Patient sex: F
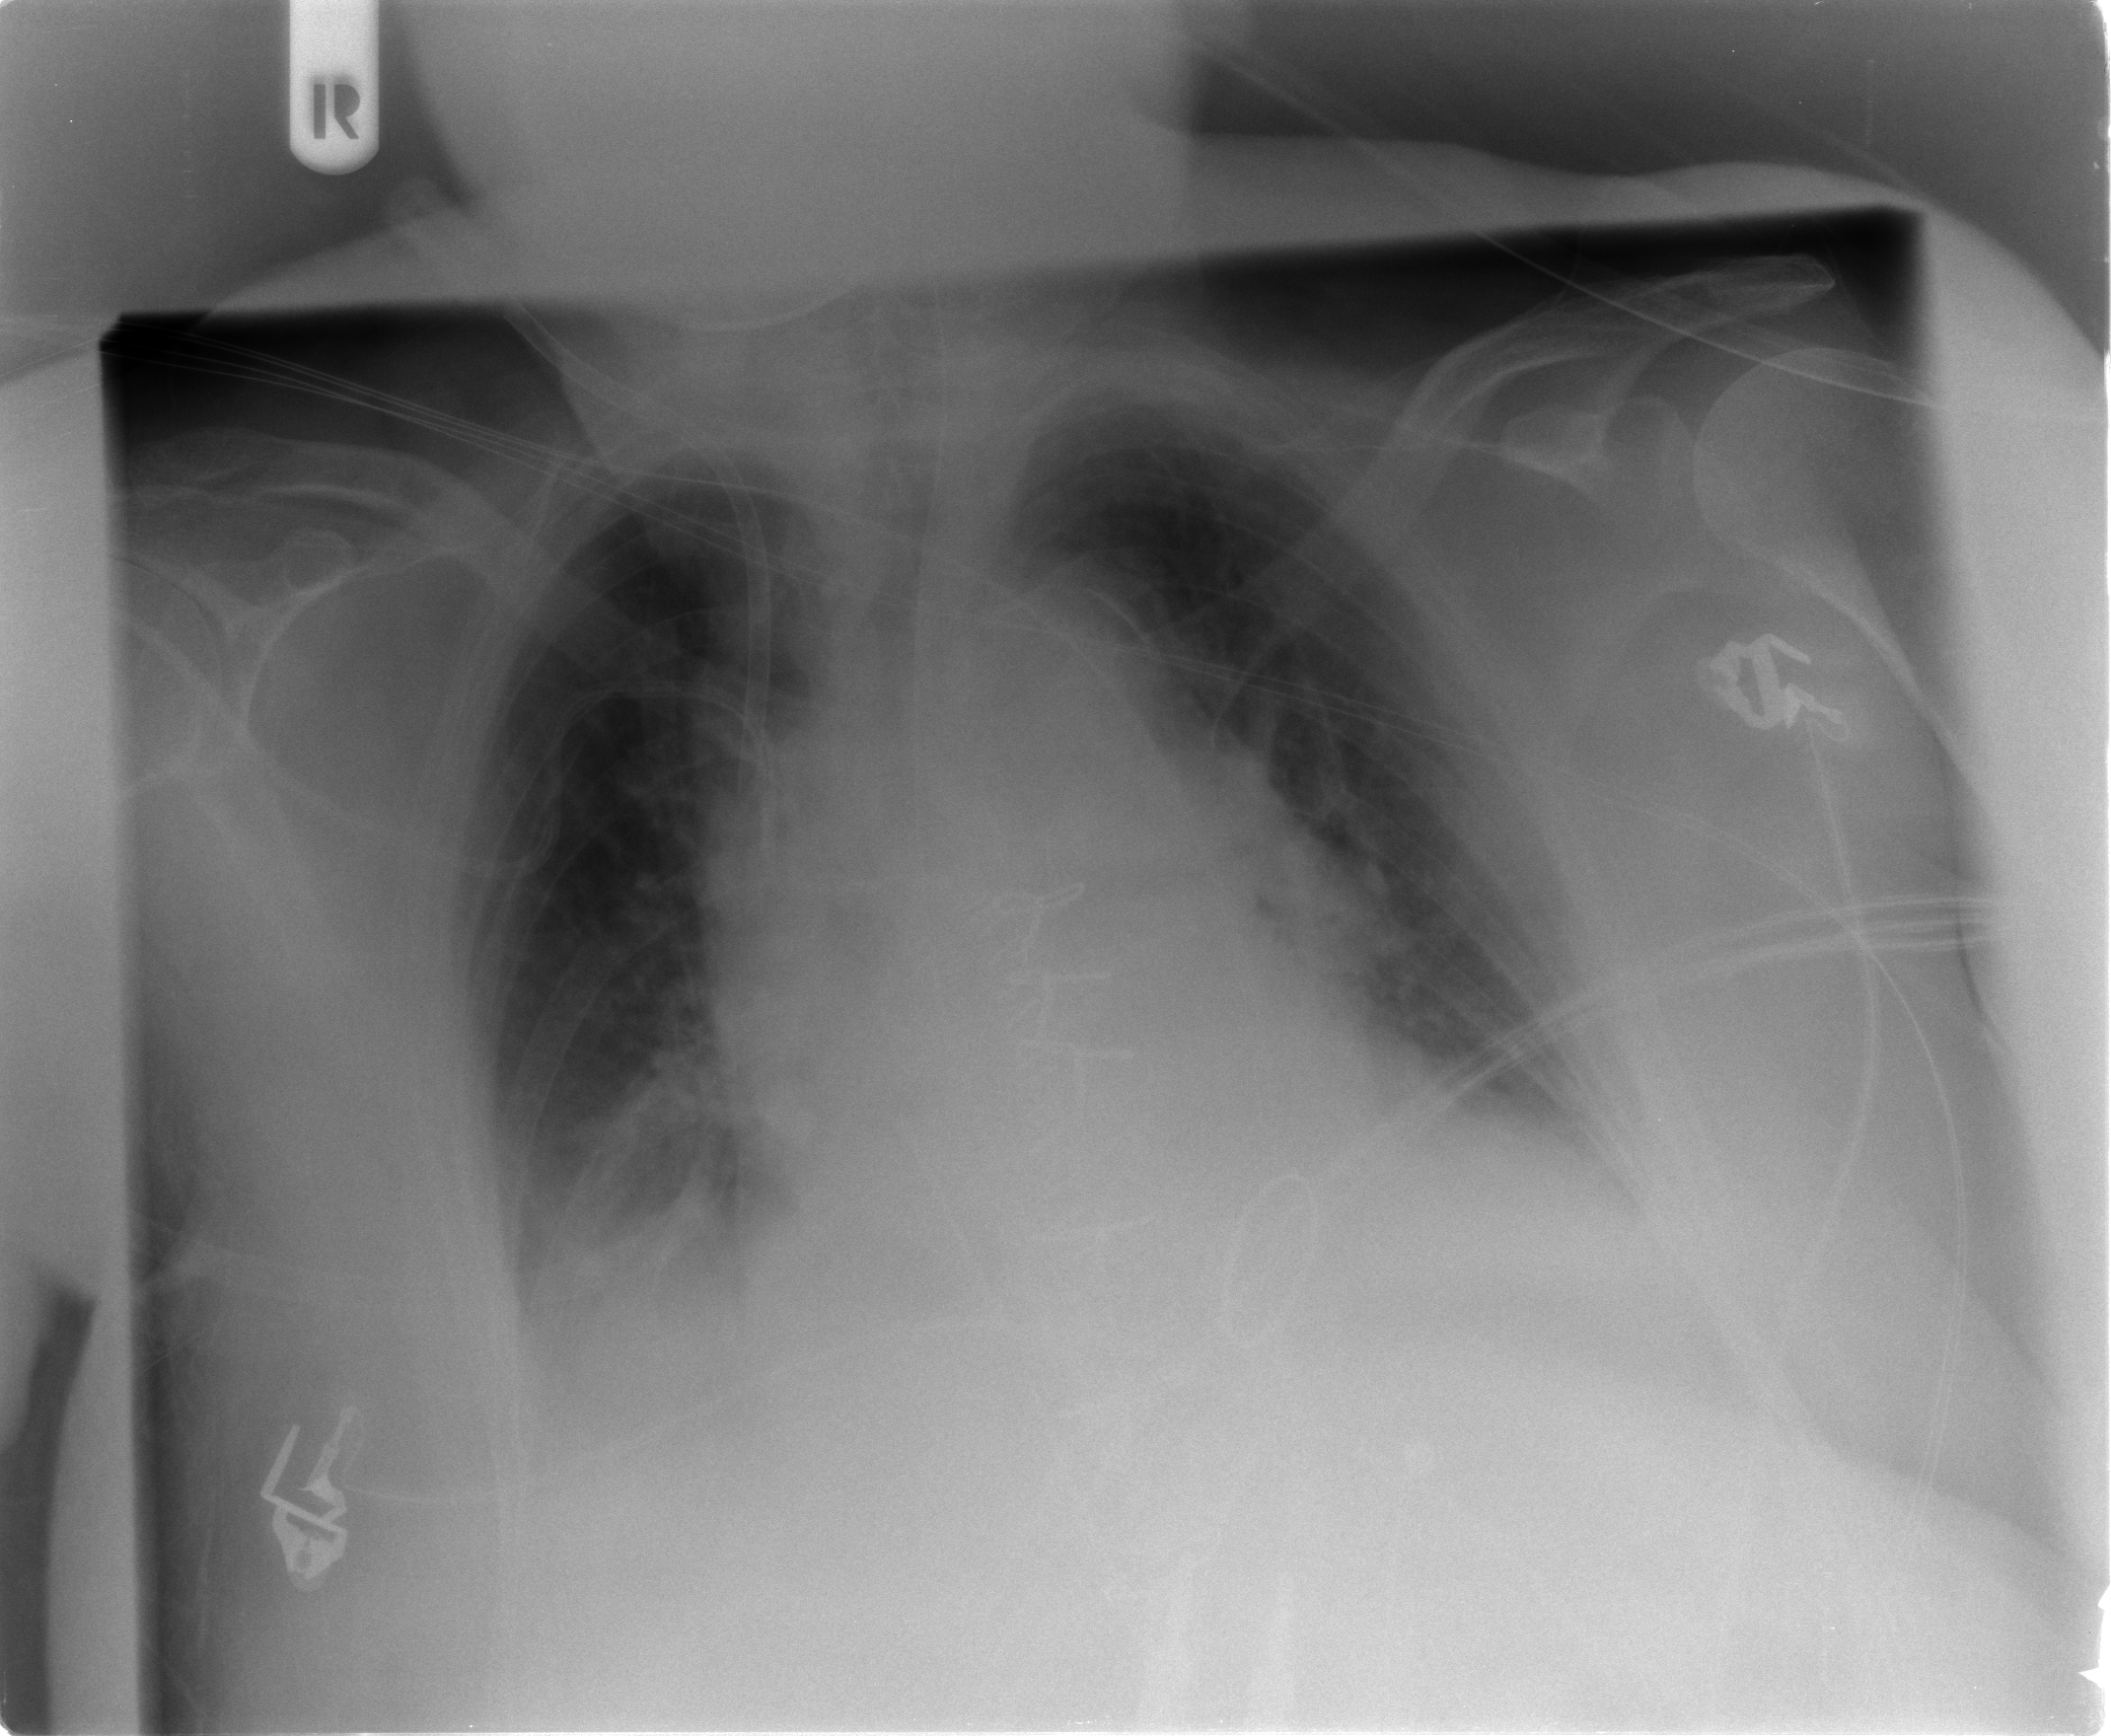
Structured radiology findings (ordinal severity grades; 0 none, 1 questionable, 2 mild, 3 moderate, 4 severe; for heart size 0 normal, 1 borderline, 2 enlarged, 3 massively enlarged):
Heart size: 3
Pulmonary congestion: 2
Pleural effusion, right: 2
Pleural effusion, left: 2
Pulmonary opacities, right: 0
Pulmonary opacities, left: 0
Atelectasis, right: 2
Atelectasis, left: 2